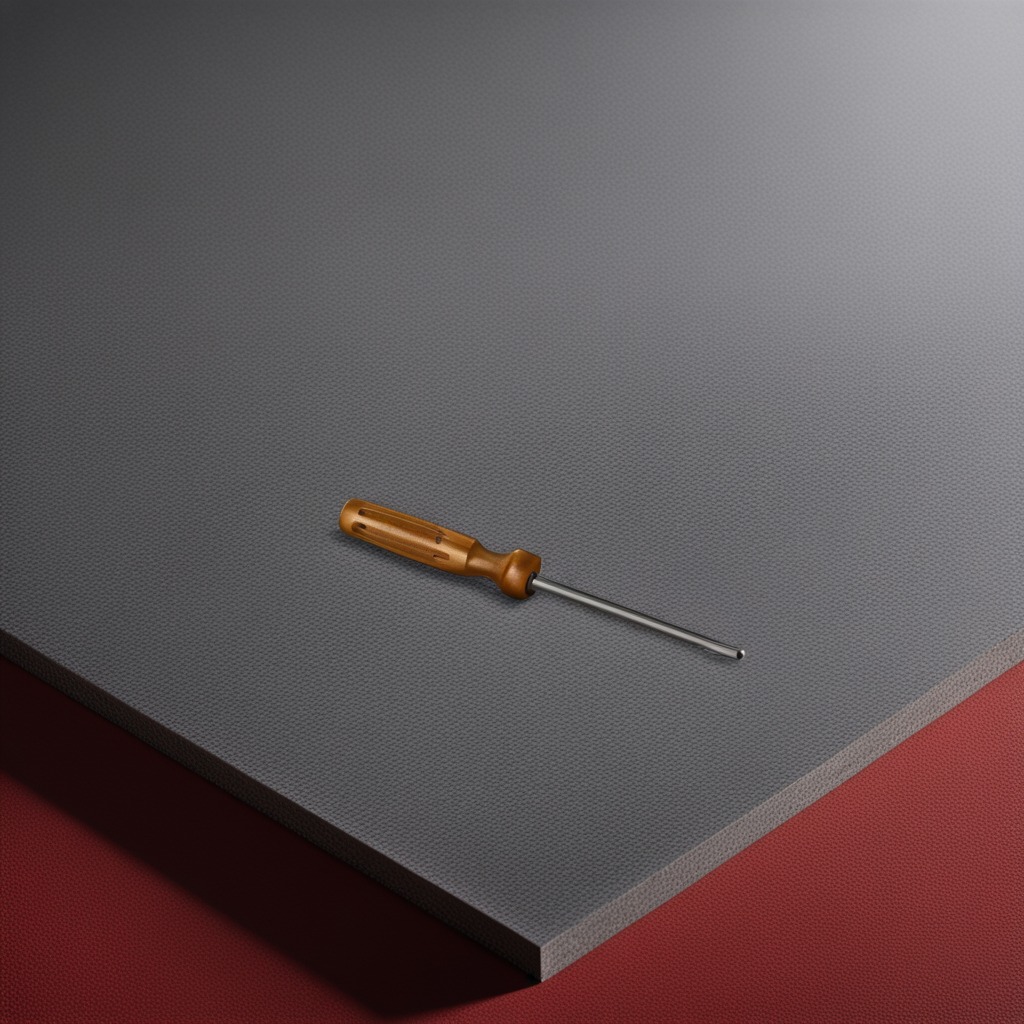
A screwdriver lying on a clean granite tabletop covered with a red rubber mat inside a workshop under bright overhead lighting crisp shadows high clarity worn but beneath the mat